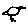
Label: bird